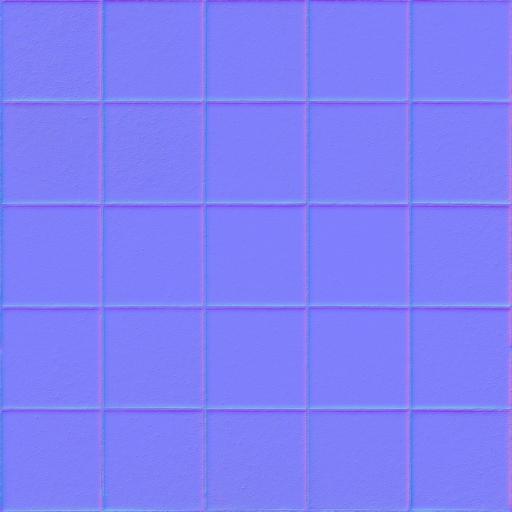
brown floor stone tiled tiles